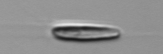
Label: Chrysochromulina